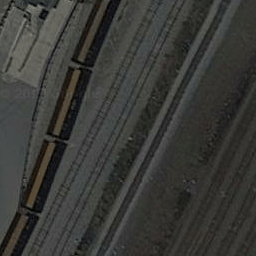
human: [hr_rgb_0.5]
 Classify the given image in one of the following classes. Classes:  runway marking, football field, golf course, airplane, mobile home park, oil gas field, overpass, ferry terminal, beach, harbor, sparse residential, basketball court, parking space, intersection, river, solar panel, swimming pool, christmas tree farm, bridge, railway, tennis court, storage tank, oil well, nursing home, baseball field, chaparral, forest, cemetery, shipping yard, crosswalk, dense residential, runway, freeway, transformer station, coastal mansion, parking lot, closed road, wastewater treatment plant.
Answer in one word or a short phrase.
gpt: railway